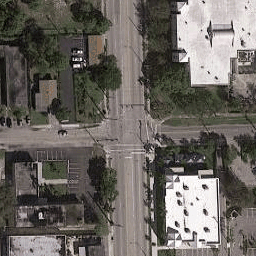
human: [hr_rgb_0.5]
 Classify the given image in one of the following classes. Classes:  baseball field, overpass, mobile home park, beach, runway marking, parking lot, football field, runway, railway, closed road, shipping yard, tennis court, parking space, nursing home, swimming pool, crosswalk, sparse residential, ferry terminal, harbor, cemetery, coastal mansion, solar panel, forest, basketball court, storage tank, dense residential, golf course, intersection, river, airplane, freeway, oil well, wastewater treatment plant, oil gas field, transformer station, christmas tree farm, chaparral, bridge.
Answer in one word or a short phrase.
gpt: intersection